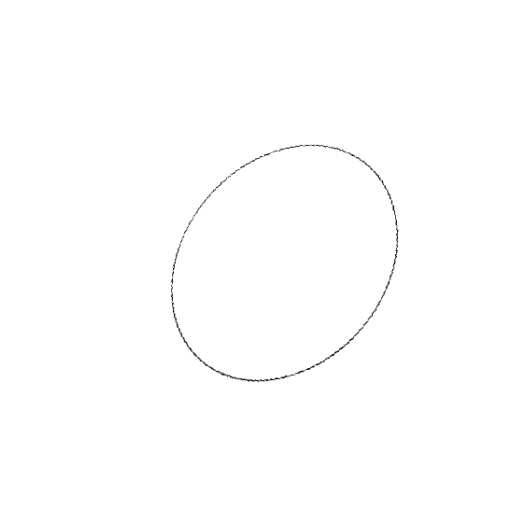
Crossing number: 0